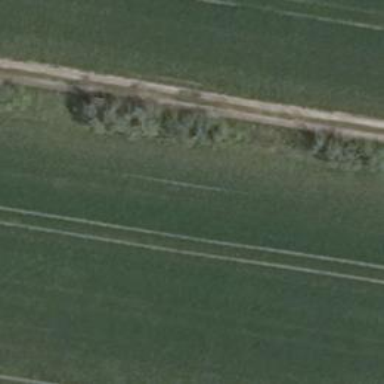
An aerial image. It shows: Row of deciduous broadleaved trees.